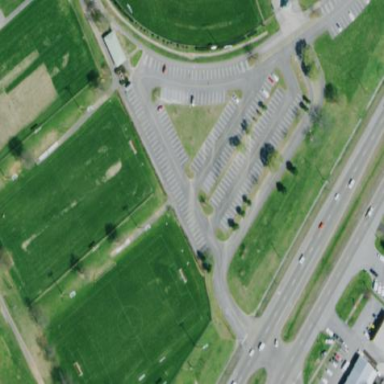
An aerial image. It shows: Soccer pitch designated for leisure and sports activities.